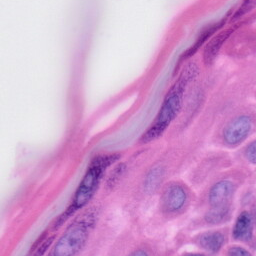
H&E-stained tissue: Skin